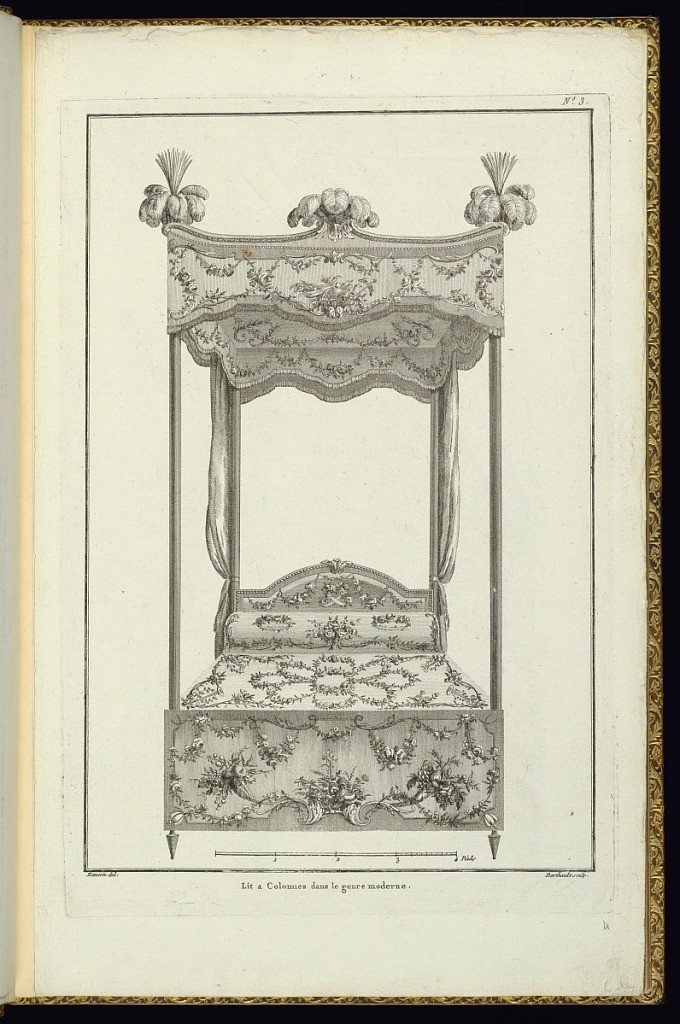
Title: Lit a Colonnes dans le genre moderne
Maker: Pierre Ranson, French, 1736–1786
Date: late 18th century
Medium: Etching and engraving on laid paper
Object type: Print
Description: Design for a four-poster canopy bed (view from the headboard) with upholstered headboard and footboard. The bed linen and drapery are decorated with flowers, scrolling leaves (rinceaux), fleurons, caduceus, cornucopia of flowers and fruit, festoons of flowers, and birds. The canopy is topped with feather finials. The plate is titled, numbered, and signed. A scale below.